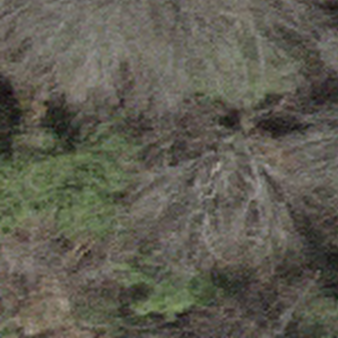
Label: other